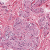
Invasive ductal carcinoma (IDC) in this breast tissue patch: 0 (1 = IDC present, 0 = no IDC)